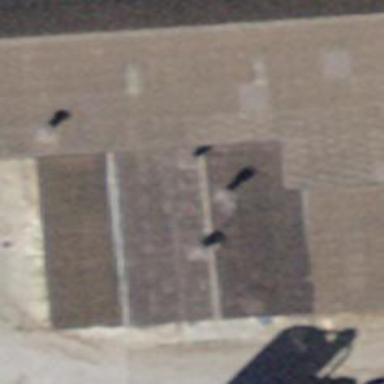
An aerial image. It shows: Barn.